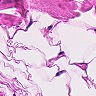
Metastatic tissue present: no